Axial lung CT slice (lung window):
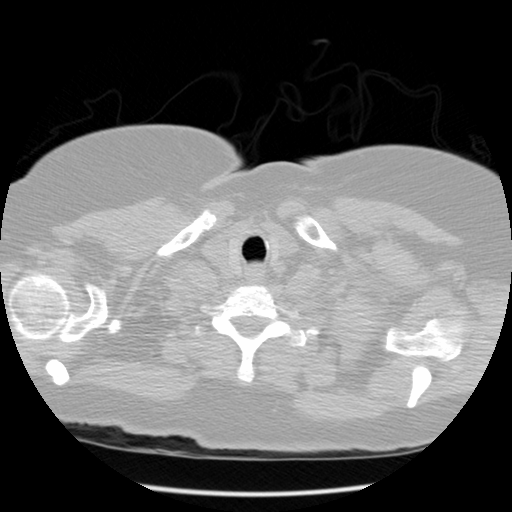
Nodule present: no